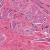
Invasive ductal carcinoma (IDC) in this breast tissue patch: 0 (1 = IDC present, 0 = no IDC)